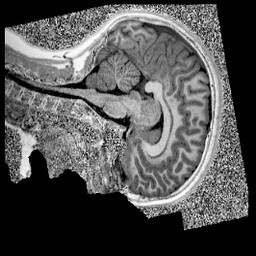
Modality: UNIT1
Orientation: sagittal
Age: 11
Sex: female
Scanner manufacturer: siemens
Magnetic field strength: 3 T
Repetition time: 4 s
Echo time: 0.00299 s